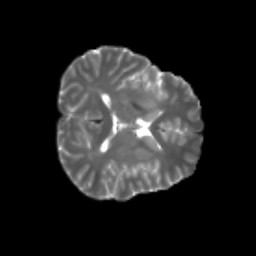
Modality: T2w
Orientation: axial
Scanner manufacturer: siemens
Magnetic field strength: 3 T
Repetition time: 4.16 s
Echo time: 0.0806 s